Question:
How to handle such an error, even though we have written general exception in catch?
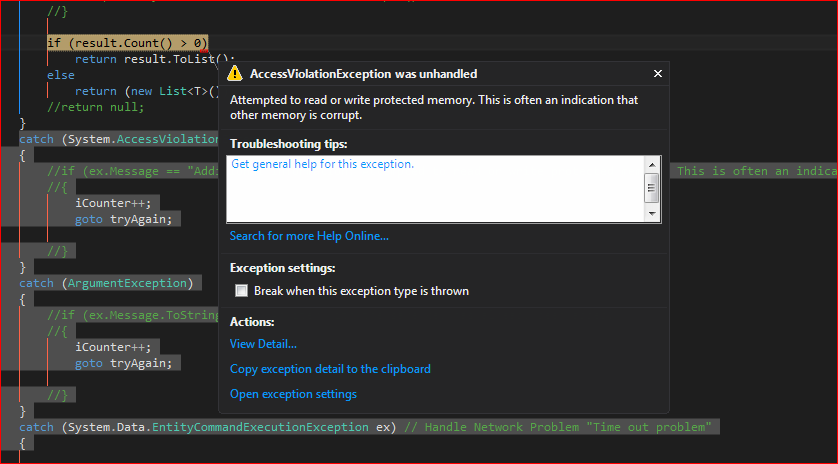
Answer: You are most likely using the same DbContext across threads, and that is not supported, as DbContext and SqlCeConnection are not thread safe